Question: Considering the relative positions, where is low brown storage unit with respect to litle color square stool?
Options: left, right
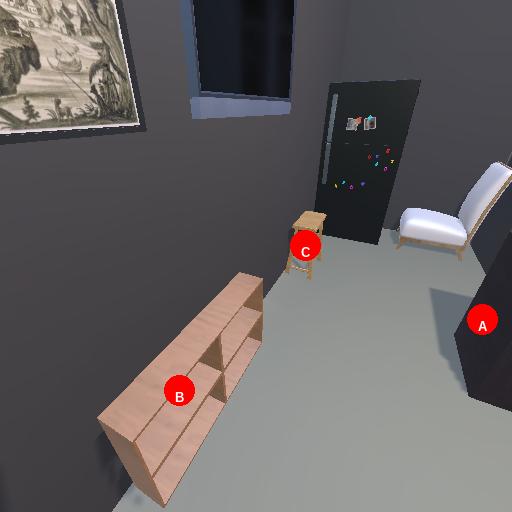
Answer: left